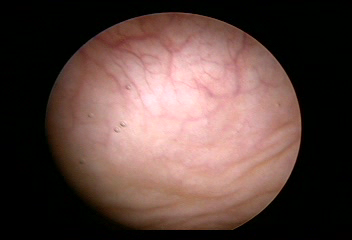
Modality: WLC
Class: Normal mucosa
Bladder cancer association: No